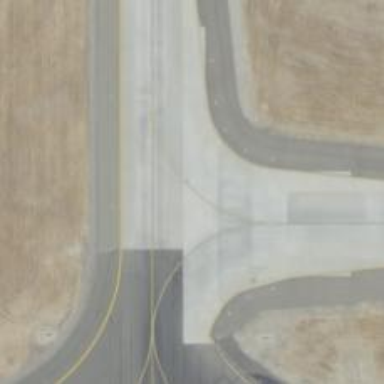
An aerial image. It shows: Image of taxiway at airport.